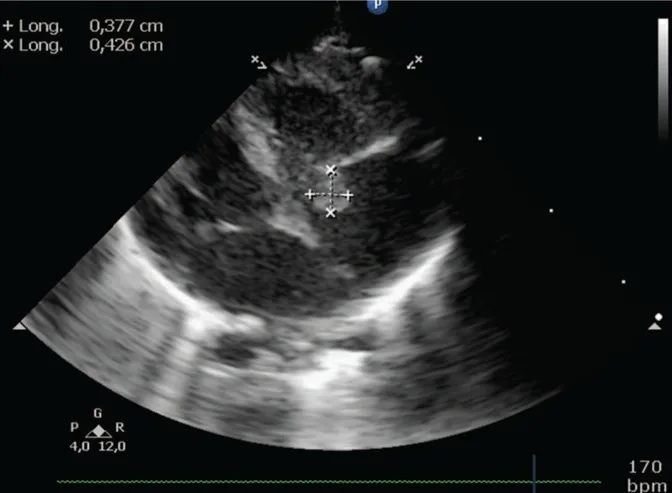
Vegetation on the tricuspid valve by echocardiography.
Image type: radiology (ultrasound)